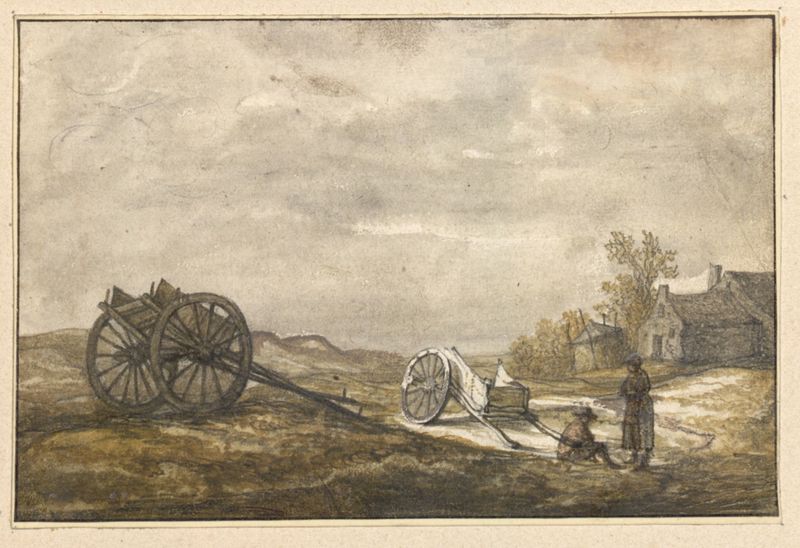
Titel: Zwei Karren in einer Dünenlandschaft mit Gehöft
Künstler: Aelbert Cuyp
Standort: Wien
Institution: Albertina, Wien
Schlagwörter: baum, dunkel, gemälde, himmel, laub, mann, schatten, wolken, aquarell, bäume, grün, landschaft, menschen, sand, sitzen, braun, fenster, frau, grau, hintergrund, holz, hut, kleid, licht, tür, zeichnung, dach, haus, weg, wiese, leute, rock, stehen, erde, feld, häuser, hügel, busch, einsam, hütte, boden, land, sitzend, stehend, traurig, arbeit, bauern, kamin, karren, räder, düster, acker, dorf, bauernhof, herbst, hof, hütten, pause, rast, kutsche, speichen, rad, wagen, frühling, bauer, strohdach, einöde, deichsel, koloriert, niederländisch, trüb, kaputt, hunger, müde, bauernhaus, achse, kate, armut, graß, rasten, statuten, brach, keine tiere, k, sepa, es